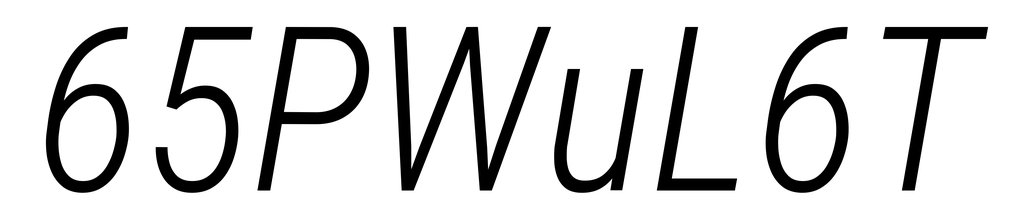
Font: Roboto-Italic_Condensed_Light_Italic